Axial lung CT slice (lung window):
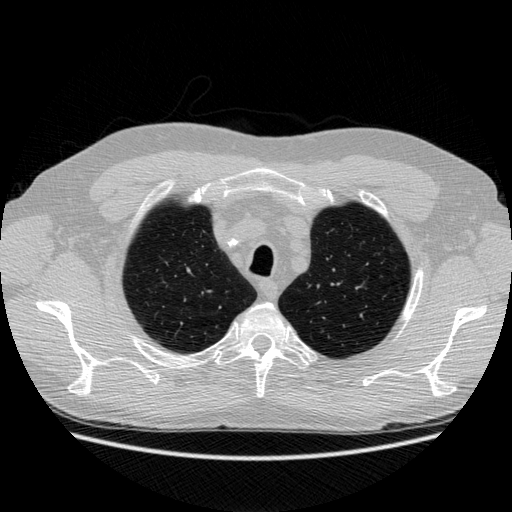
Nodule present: no